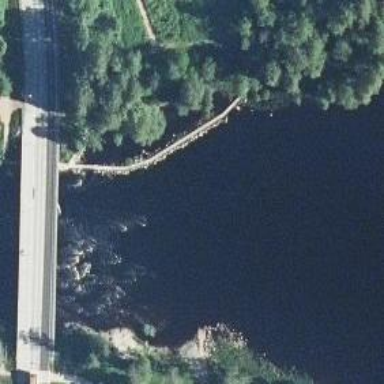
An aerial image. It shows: Footway bridge.